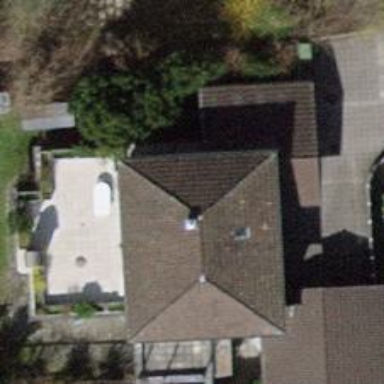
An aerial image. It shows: Building with hipped roof.